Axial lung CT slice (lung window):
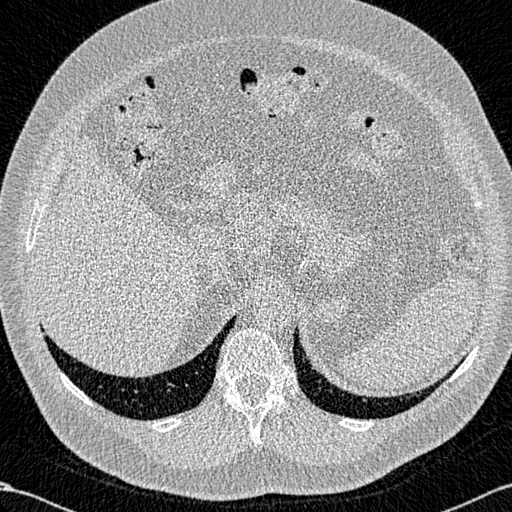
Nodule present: no